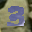
Label: 3